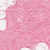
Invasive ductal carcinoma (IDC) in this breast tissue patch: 0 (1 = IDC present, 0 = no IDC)